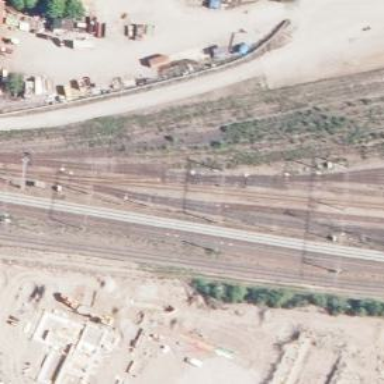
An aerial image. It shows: Railway yard with electrified contact lines.